Field crop: tomato
Growth stage: 2
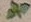
Species: solanum